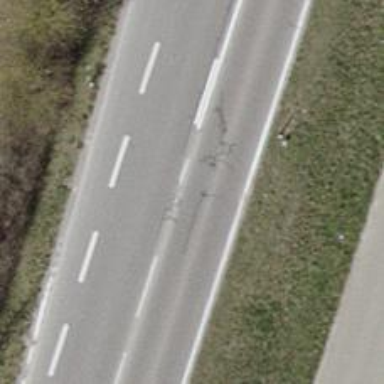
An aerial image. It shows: Asphalt road classified as primary highway.